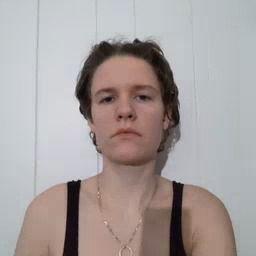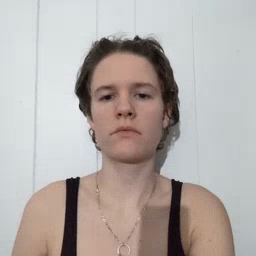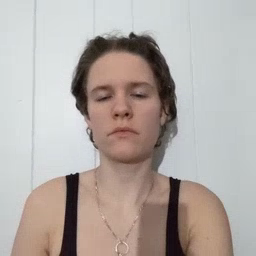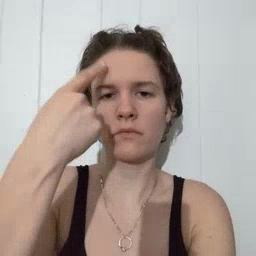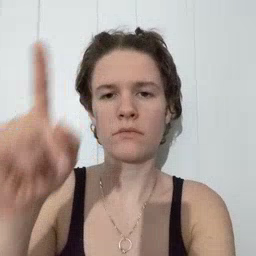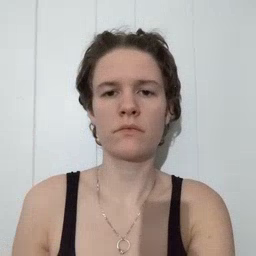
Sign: for